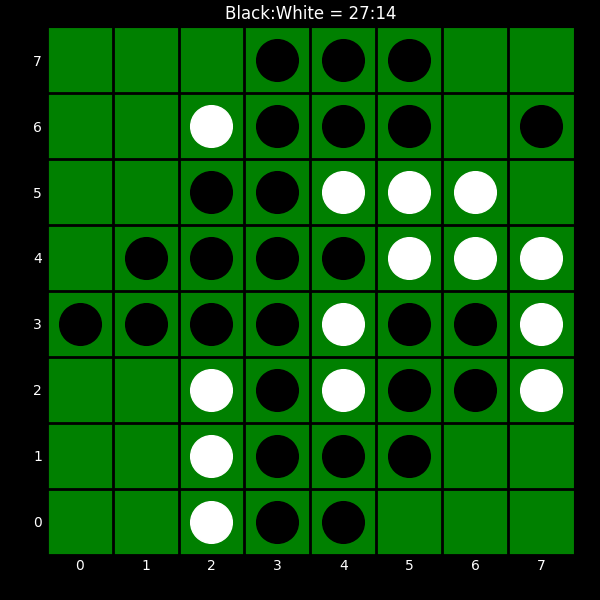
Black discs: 27
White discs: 14